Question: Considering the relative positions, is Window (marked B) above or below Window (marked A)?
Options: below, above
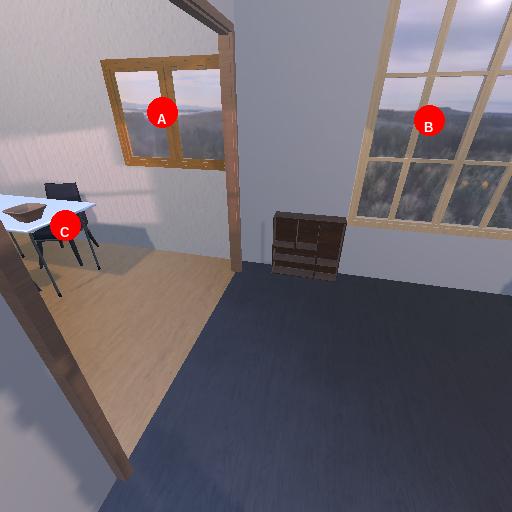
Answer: below